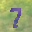
Label: 7